Question: how do I reduce the gap between two guides in one plot. In the example below, the two guides are from a color and size scale and I want to change the gap between the two so that the title 'size' is right below the legend-point for 1. Design-wise, it might not make sense in this example but in my actual application it does.
'''
df=data.frame(x=rnorm(100),y=rnorm(100),color=factor(rbinom(100,1,0.5)),size=runif(100))
ggplot(df,aes(x=x,y=y,color=color,size=size)) + geom_point()
'''
Edit: Here is the plot. I would like to make the gap highlighted by the green line and the arrow smaller.

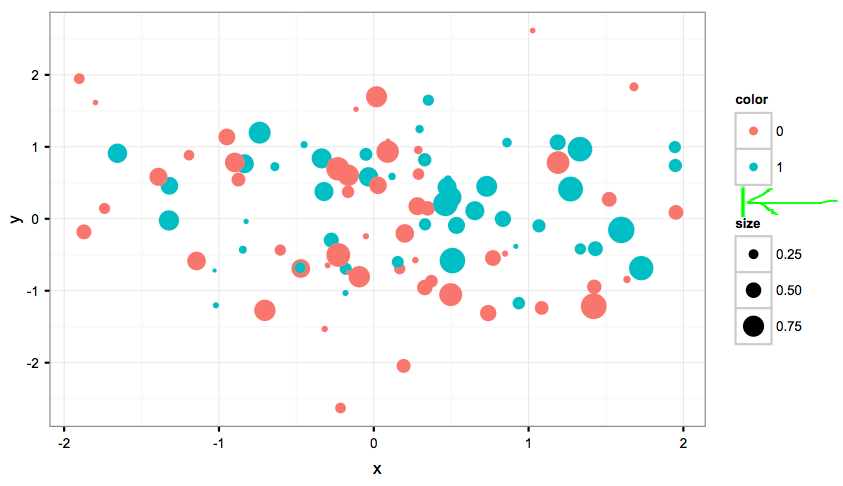
Answer: I tried to play to customize 'legend' or 'guide' parameters but I can't find a solution. I hope give a solution using ggplot2 settings.
Here 2 solutions based on the 'gtable' and 'grid' packages.
for the 'gtable' solution, the code is inspired from this <URL>.

'''
library(gtable)
# Data transformation
data <- ggplot_build(p)
gtable <- ggplot_gtable(data)
# Determining index of legends table
lbox <- which(sapply(gtable$grobs, paste) == "gtable[guide-box]")
# changing the space between the 2 legends: here -0.5 lines
guide <- gtable$grobs[[lbox]]
gtable$grobs[[lbox]]$heights <- unit.c(guide$heights[1:2],
unit(-.5,'lines'), ## you can the GAP here
guide$heights[4:5])
# Plotting
grid.draw(gtable)
'''
Similar using the 'grid' package ( we redraw in the viewport of the legend)
'''
pp <- grid.get('guide',grep=T)
depth <- downViewport(pp$wrapvp$name)
guide <- grid.get('guide',grep=T)
grid.rect(gp=gpar(fill='white'))
guide$heights <- unit.c(guide$heights[1:2],unit(-0.2,'lines'),guide$heights[4],unit(0.1,'lines'))
grid.draw(guide)
upViewport(depth)
'''